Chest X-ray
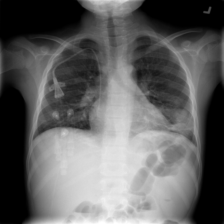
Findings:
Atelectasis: negative
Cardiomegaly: negative
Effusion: negative
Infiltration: positive
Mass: negative
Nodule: positive
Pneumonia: negative
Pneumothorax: negative
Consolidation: negative
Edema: negative
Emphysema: negative
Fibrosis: negative
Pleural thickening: negative
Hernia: negative